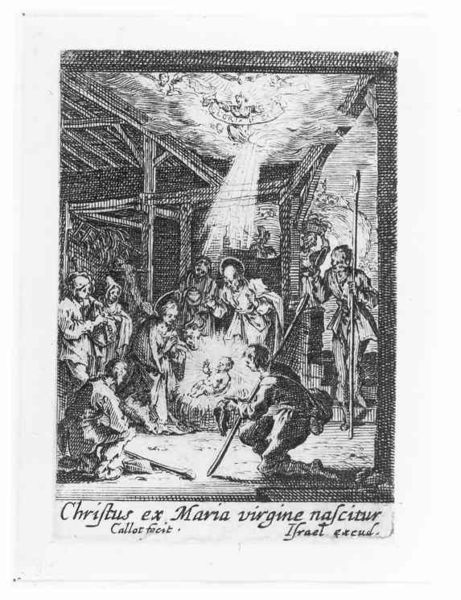
Titel: Die Geburt Jesu
Künstler: Jacques Callot
Standort: Karlsruhe
Institution: Staatliche Kunsthalle Karlsruhe
Schlagwörter: gott, himmel, mann, weiß, menschen, frau, grau, hell, licht, männer, schwarz, stroh, zeichnung, tiere, wolke, hochformat, bibel, rahmen, signatur, wind, hütte, sonne, kind, blatt, stock, engel, holzschnitt, schrift, stab, mauer, grafik, graphik, baby, besucher, könig, lanze, inschrift, balken, schaf, unterschrift, buch, scheune, stern, strahlen, druck, druckgraphik, jungfrau, schwarzweiss, druckgrafik, radierung, stich, seite, text, knien, strahl, buchseite, heiligenschein, nimbus, christus, jesus, jesus christus, segnen, stall, heiliger, könige, heilige, lich, anbeten, hoffnung, maria, kupferstich, anbetung, glauben, heiland, israel, jerusalem, jesu, hirte, hirten, christi, josef, joseph, dokument, geburt, krippe, gebälk, weihnachten, latein, heilige familie, jesuskind, geburt christi, geburt jesu, geschenke, apostel, passion, gaben, jakob, nimben, jungfrau maria, jaques, bethlehem, darbringung, betlehem, heilige drei könige, jesu geburt, nazareth, christkind, jospeh, jacob, krippenszene, callot, bild text, frankfreich, madinna, hirtn, israle, josep, virgine, stalö, jaques callot